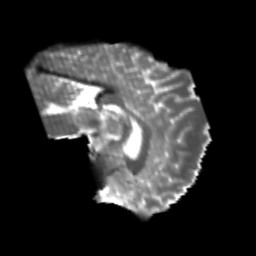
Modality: T2w
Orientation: sagittal
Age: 22
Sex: male
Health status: healthy
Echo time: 0.074 s